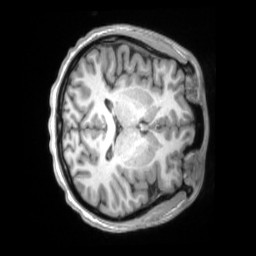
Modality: T1w
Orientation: axial
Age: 21
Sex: female
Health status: ill
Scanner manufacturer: siemens
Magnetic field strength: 3 T
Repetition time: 2.2 s
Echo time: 0.00157 s